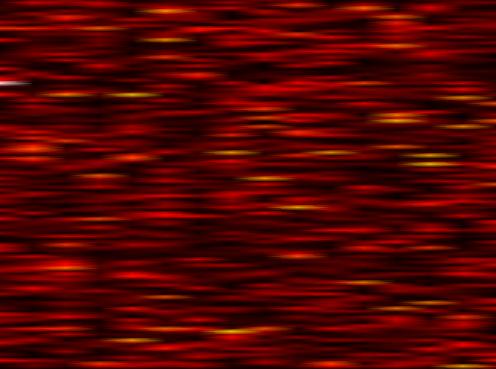
Label: UFMC